Interaction volume radius: 5 \u00c5
Interaction volume height: 25 \u00c5
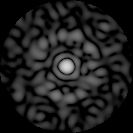
Disorder parameter: 0.8216